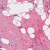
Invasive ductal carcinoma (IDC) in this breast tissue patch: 0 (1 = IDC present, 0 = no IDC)